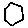
Label: hexagon